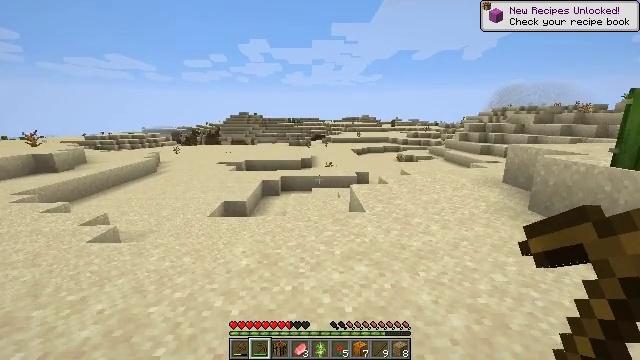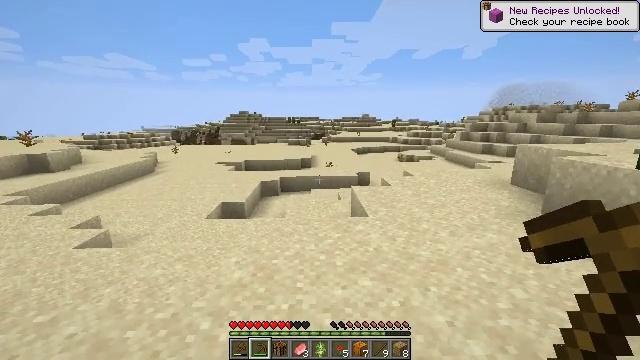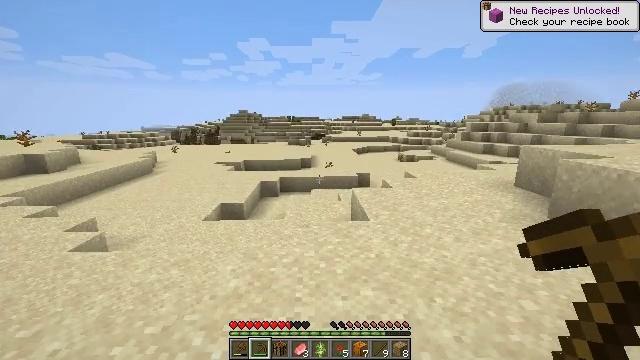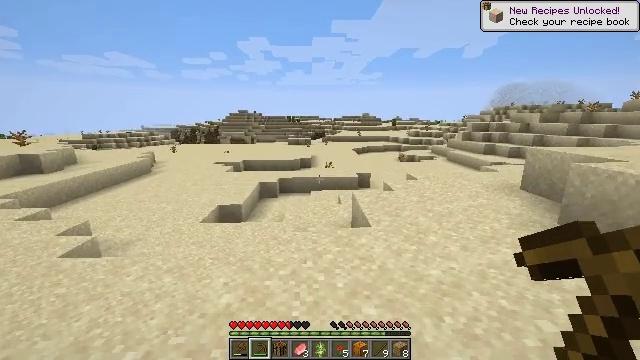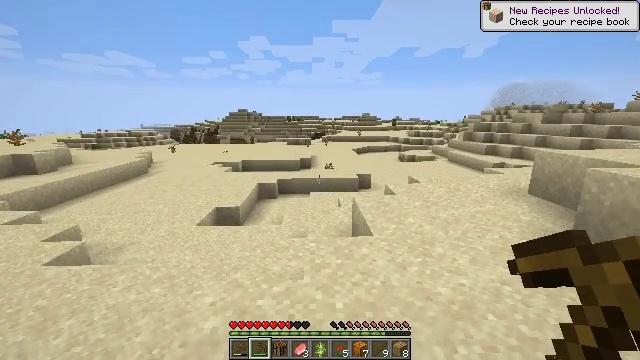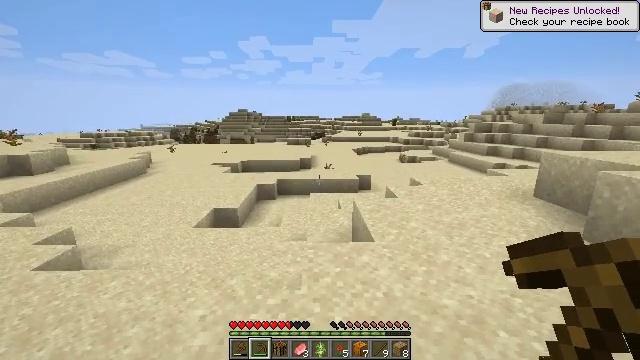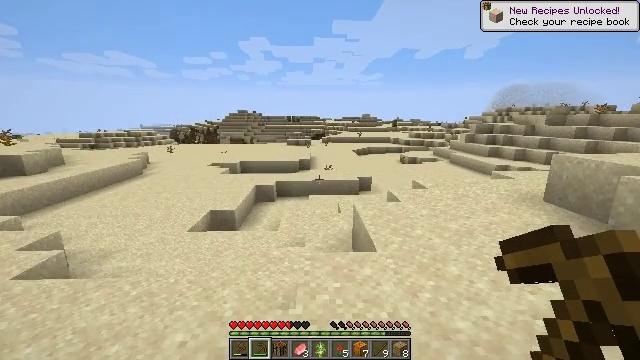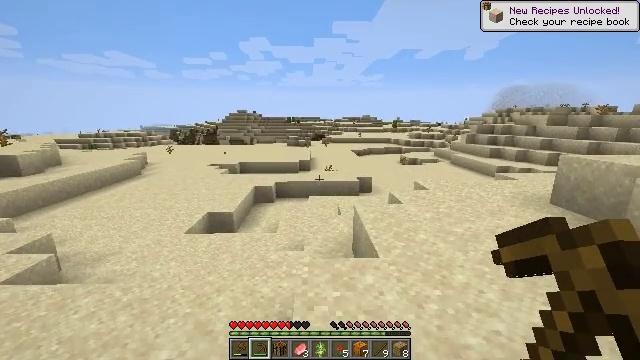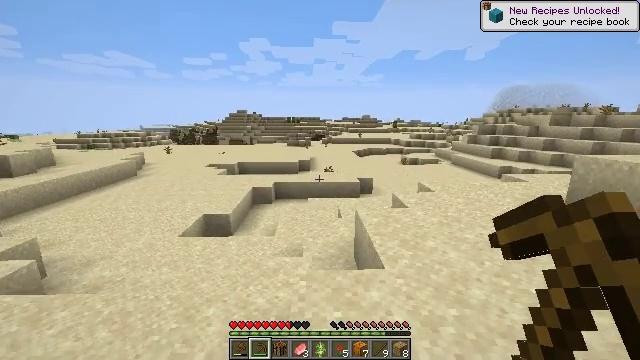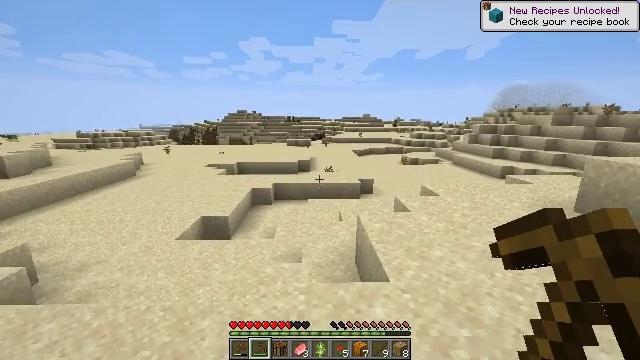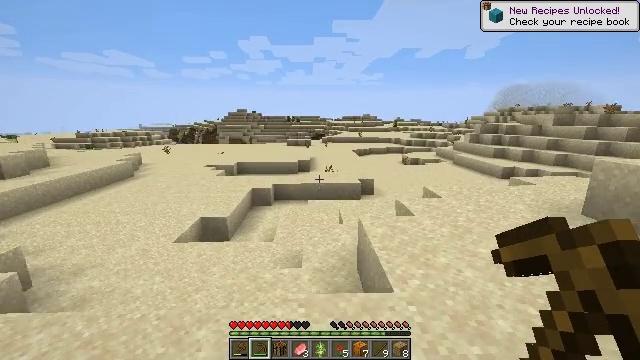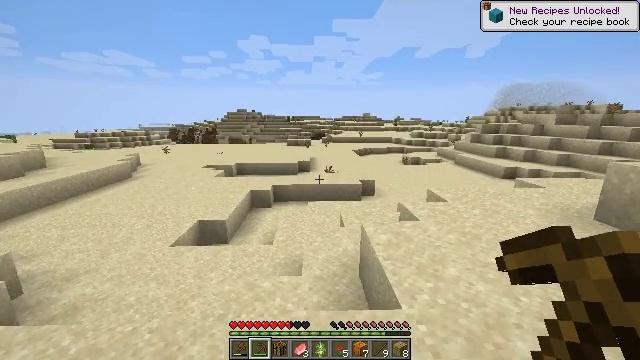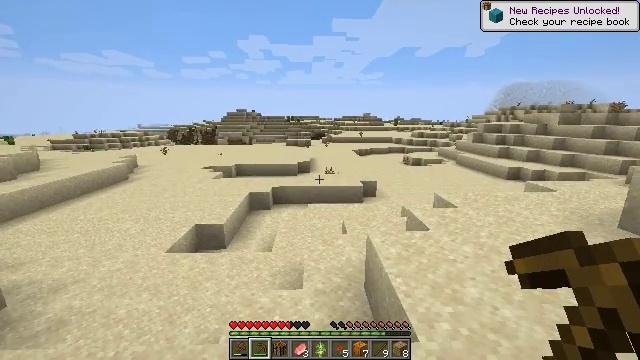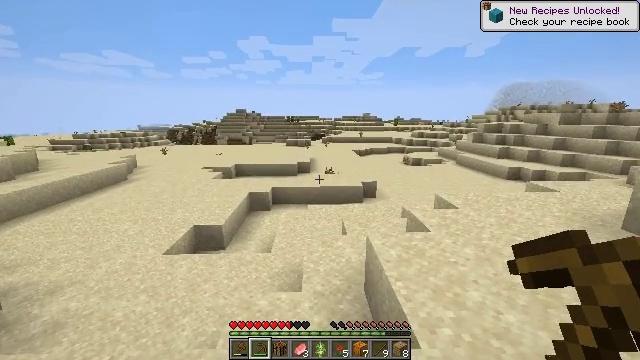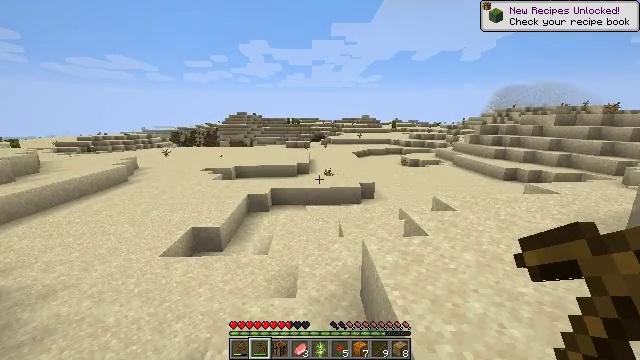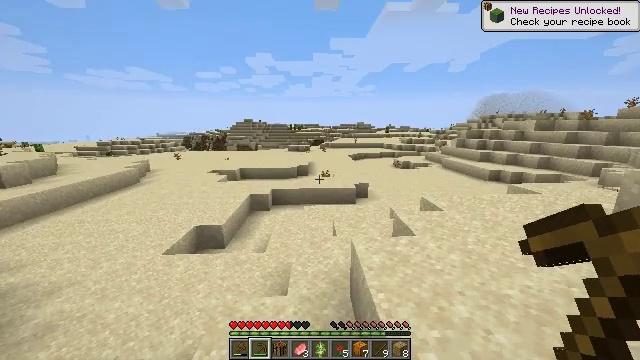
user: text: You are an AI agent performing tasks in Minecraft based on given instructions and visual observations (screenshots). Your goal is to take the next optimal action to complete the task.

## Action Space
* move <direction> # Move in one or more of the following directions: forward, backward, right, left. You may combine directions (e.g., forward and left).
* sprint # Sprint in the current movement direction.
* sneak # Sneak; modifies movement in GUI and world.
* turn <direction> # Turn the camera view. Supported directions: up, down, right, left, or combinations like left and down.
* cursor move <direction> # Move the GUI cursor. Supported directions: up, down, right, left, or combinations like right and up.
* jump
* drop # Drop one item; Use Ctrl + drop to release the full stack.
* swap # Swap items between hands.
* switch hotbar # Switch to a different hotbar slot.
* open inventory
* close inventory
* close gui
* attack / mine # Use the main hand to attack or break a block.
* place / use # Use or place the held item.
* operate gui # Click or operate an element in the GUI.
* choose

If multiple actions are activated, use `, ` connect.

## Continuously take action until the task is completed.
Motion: motion action
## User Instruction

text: Harvest sugar cane from the plant.
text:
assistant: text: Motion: move forward
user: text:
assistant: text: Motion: move forward
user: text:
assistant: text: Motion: move forward
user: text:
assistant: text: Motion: move forward
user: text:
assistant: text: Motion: move forward
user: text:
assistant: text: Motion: move forward
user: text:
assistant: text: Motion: move forward
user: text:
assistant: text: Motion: move forward
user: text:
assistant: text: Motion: move forward
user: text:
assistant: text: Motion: move forward
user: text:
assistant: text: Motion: move forward
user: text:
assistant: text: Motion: move forward
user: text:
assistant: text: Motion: move forward and move right, sprint
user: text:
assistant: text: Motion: move forward and move right, sprint
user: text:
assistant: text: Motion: move forward and move right, sprint
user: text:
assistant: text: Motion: move forward and move right, sprint
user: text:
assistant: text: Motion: move forward and move right, sprint
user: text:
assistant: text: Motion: move forward and move right, sprint
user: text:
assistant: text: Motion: move forward and move right, sprint
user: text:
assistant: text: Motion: move forward, sprint
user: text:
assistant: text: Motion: move forward, sprint
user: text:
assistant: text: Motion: move forward, sprint
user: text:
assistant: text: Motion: move forward, sprint
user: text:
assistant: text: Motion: move forward, sprint
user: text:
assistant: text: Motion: move forward, sprint
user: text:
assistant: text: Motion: move forward, sprint
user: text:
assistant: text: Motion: move forward, sprint
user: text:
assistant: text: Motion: move forward, sprint
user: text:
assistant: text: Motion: move forward, sprint
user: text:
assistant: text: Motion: move forward, sprint